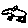
Label: car